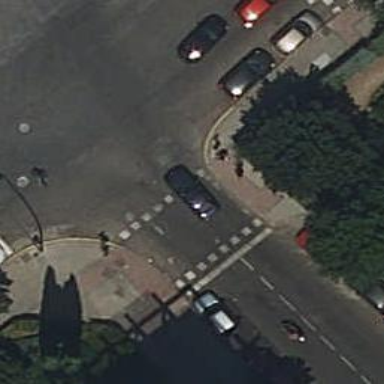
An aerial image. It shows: Road crossing with traffic signals.